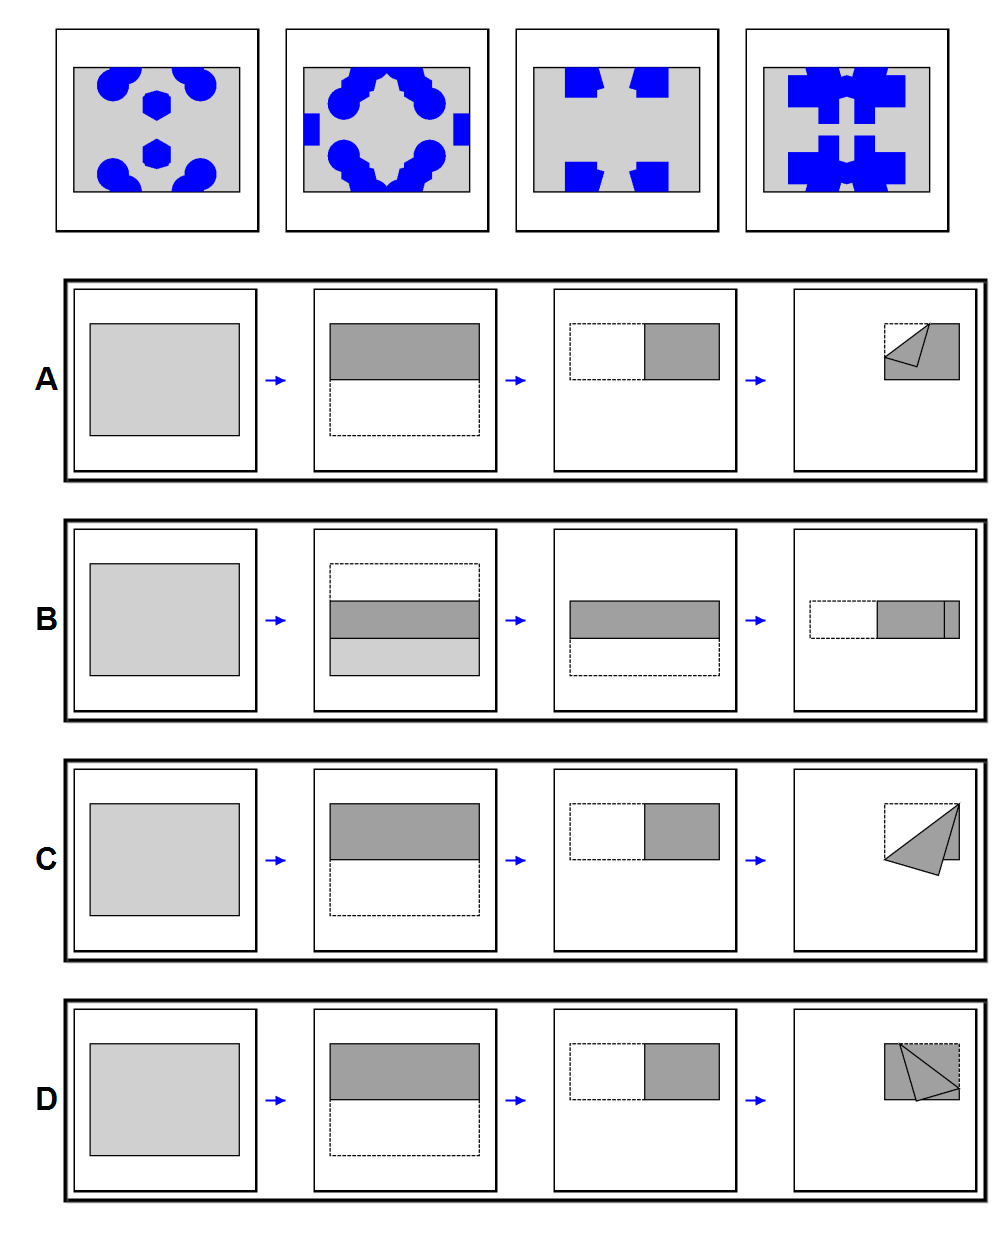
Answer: A